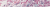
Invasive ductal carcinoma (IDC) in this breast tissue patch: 0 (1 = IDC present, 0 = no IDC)